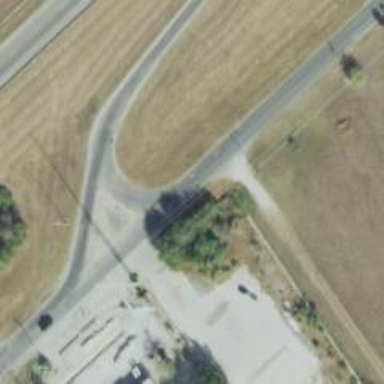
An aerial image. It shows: Tertiary road with frontage road along it.